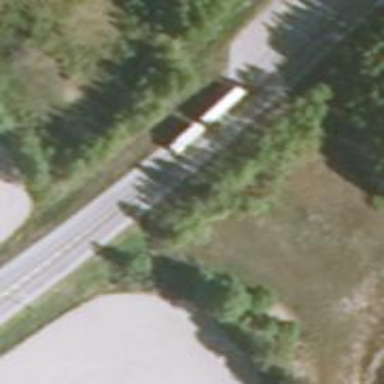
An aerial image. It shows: Asphalt trunk link road.